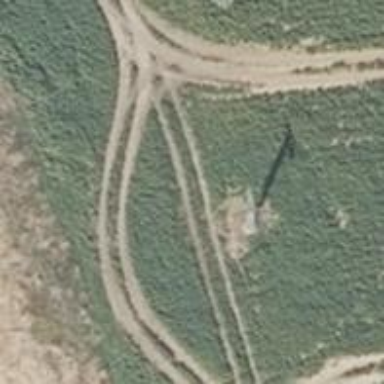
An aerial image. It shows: Power pole.